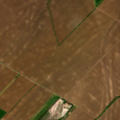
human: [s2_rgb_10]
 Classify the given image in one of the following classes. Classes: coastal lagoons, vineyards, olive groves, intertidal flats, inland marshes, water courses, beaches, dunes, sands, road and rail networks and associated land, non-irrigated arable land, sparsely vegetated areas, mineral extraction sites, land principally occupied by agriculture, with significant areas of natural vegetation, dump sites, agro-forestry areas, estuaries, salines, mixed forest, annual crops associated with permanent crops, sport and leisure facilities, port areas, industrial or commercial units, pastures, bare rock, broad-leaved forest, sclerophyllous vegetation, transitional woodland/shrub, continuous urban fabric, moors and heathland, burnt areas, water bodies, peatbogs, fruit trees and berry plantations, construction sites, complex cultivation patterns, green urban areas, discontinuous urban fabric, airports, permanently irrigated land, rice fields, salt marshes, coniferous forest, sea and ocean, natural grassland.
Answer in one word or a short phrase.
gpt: non-irrigated arable land